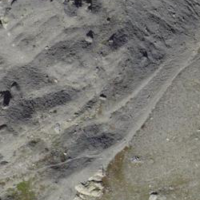
EUNIS habitat code: 48
Species observed at this site:
Vanessa cardui
Pieris brassicae